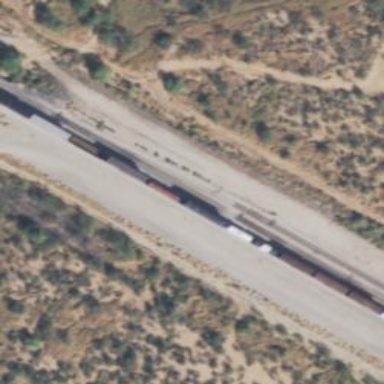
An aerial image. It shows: Railway siding with rails.